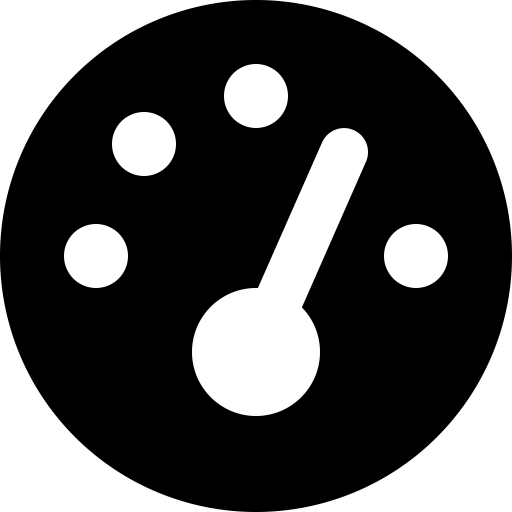
Tags: icon, FontAwesome, fa-icon, solid, gauge, high